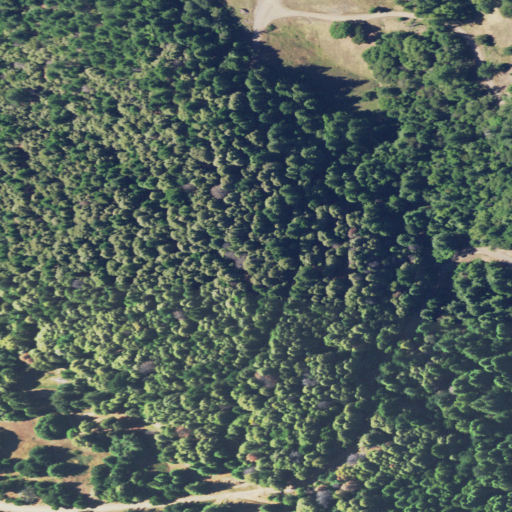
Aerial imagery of mountain in California named Inman Rock containing evergreen forest, open development, mixed forest, deciduous forest, and shrub